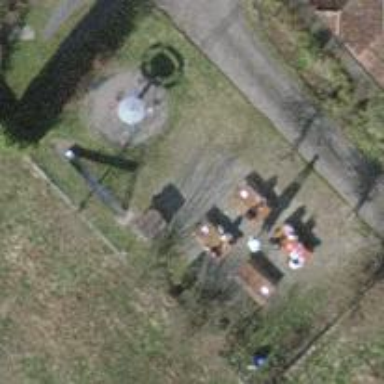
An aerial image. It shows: Playground area for leisure land.